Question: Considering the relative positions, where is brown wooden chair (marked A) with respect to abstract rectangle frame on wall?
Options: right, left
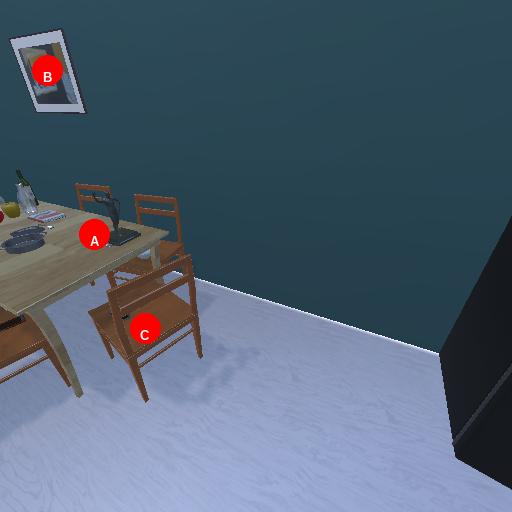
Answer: right